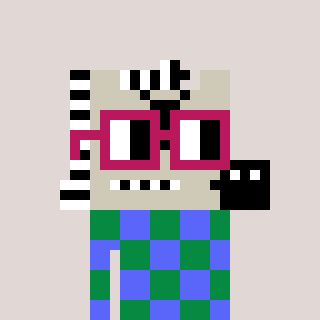
a pixel art character with square dark red glasses, a zebra-shaped head and a purple-colored body on a warm background